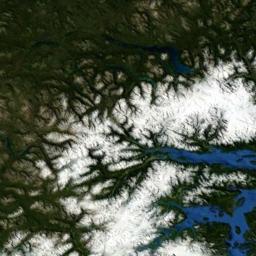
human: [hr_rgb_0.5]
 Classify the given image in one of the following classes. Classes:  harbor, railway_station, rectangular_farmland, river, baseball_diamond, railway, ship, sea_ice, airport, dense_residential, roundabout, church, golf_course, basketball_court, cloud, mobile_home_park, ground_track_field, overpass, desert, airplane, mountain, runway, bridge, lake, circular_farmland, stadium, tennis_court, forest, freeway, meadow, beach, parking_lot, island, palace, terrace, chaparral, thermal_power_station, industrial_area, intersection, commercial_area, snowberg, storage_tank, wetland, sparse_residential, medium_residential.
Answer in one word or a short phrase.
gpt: snowberg